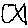
Label: fish